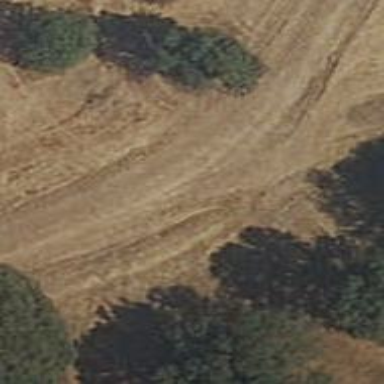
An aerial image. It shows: Dirt path.